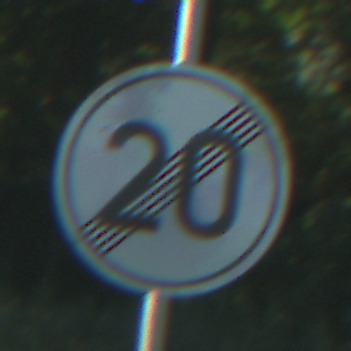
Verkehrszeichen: EndeGeschwindigkeit20
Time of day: MorningAfternoon
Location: Outdoor (Nature)
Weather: Clear
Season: NotSpecified
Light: Natural